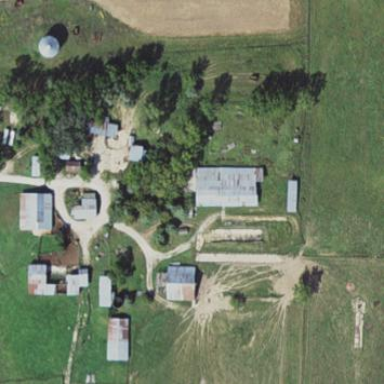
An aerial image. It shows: Farmyard area.